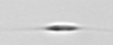
Label: Cylindrotheca_morphotype1